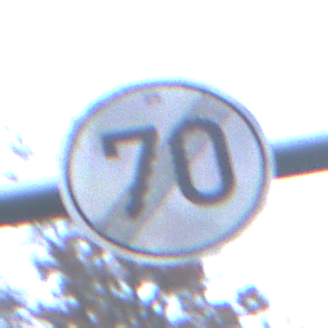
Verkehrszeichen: EndeGeschwindigkeit70
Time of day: SunriseSunset
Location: Outdoor (Nature)
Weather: PartlyCloudy
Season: Autumn
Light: Natural